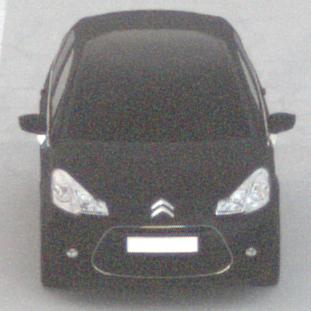
Make: Citroen
Model: C3 1.1
Detailed model: C3 (II)
Model produced from: 2010/01
Model produced until: 2012/03
Doors: 5
Color: black
Road condition: dry road
Daytime: night
Contrast: low contrast